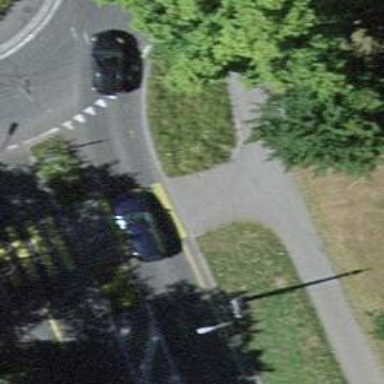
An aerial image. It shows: Kerb barrier.